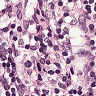
Metastatic tissue present: no